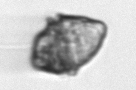
Label: Kryptoperidinium_triquetrum